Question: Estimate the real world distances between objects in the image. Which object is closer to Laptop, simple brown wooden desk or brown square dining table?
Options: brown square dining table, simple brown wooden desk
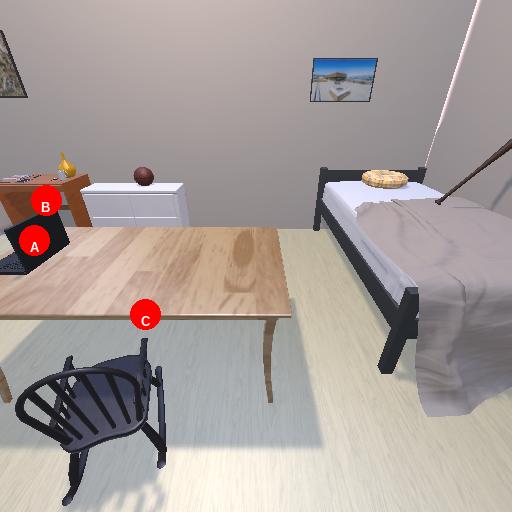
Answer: brown square dining table